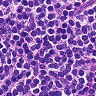
Metastatic tissue present: no